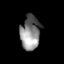
Tissue: skin
Cell type: Epithelial cells
Senescence score: 0.225
Nuclear area (px): 659
Mean DAPI intensity: 131.959